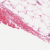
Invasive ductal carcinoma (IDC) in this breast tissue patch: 0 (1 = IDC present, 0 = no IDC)